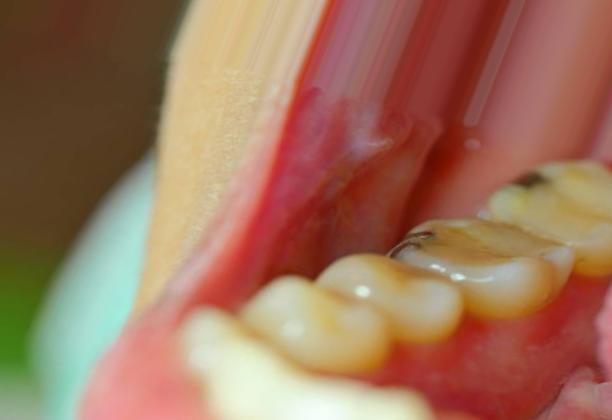
Condition: Caries